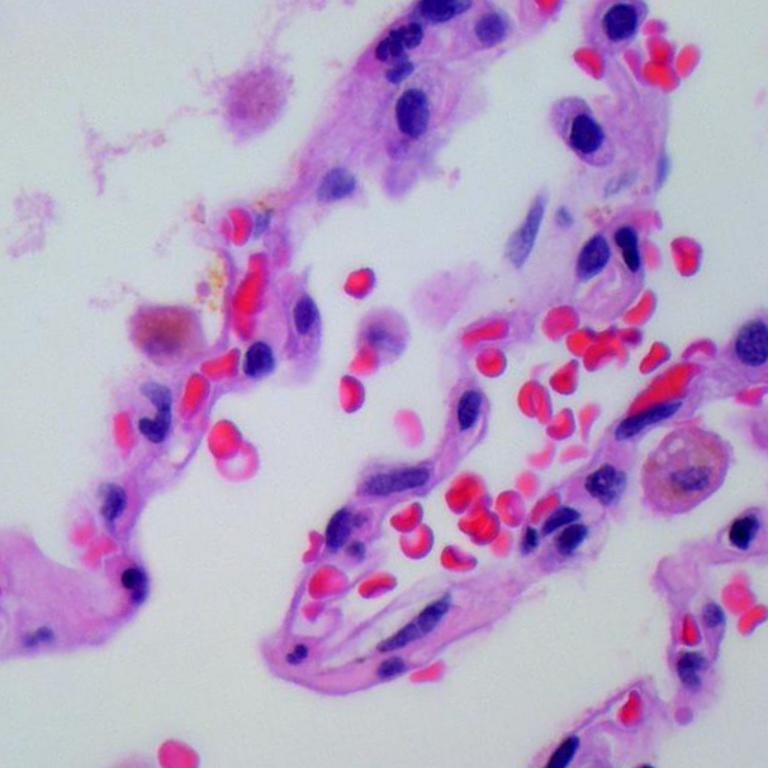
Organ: lung
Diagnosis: benign